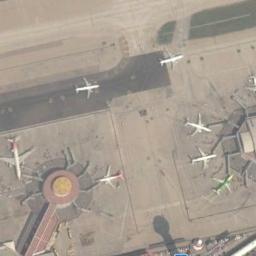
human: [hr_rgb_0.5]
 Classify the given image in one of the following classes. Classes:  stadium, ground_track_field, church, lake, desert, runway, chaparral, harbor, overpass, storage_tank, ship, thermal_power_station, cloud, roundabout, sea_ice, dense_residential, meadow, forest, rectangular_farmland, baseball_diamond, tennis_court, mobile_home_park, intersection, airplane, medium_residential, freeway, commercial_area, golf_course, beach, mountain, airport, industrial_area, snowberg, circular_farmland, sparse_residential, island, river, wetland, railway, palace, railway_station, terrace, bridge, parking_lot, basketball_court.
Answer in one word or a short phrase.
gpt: airplane